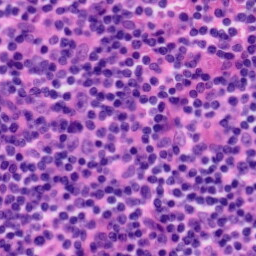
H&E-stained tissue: Tonsil